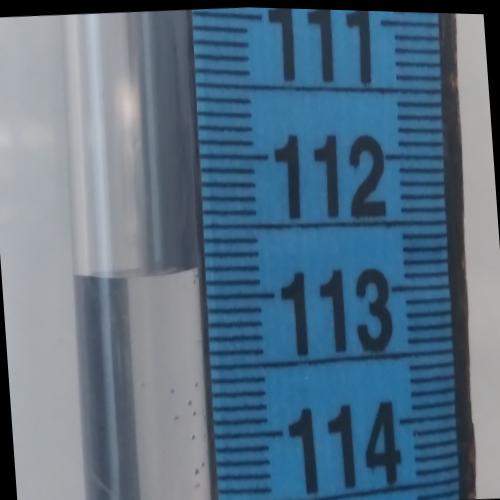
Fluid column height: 112.8 cm